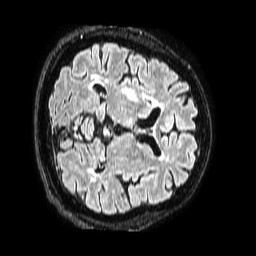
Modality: FLAIR
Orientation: axial
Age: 58
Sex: male
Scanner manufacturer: philips
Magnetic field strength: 1.5 T
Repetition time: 4.8 s
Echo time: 0.3 s